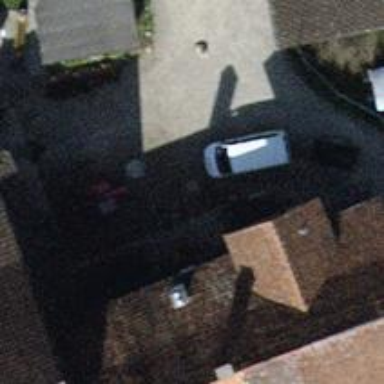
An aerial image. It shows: Driveway leading to service road.